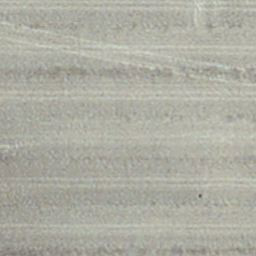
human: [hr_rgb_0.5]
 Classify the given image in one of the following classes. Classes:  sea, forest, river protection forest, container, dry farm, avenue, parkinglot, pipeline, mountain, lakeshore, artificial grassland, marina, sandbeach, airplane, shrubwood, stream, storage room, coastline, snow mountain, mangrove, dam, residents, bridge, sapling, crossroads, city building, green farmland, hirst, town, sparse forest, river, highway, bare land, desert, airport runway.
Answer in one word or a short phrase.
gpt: dry farm